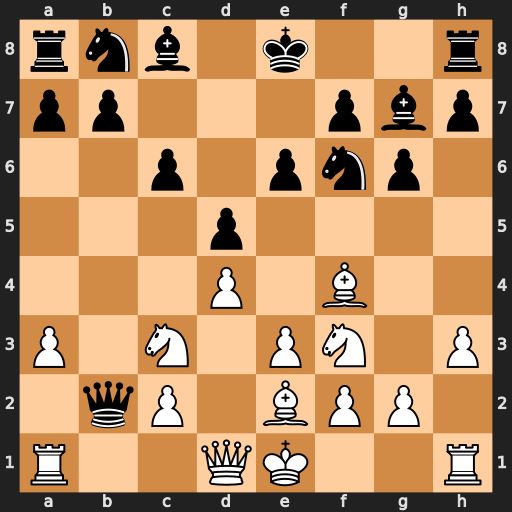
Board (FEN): rnb1k2r/pp3pbp/2p1pnp1/3p4/3P1B2/P1N1PN1P/1qP1BPP1/R2QK2R
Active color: w
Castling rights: KQkq
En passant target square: -
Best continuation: Na4 Qxa1 Qxa1